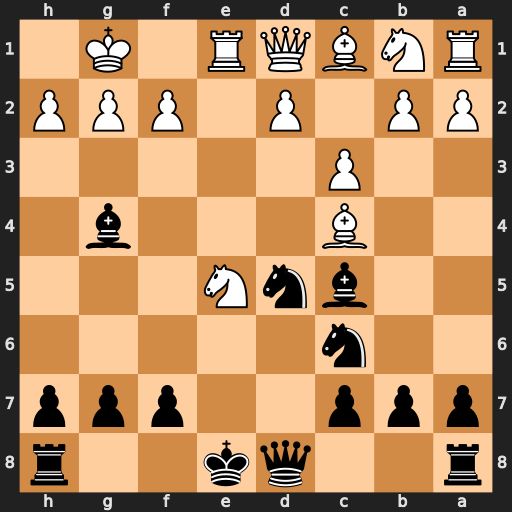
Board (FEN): r2qk2r/ppp2ppp/2n5/2bnN3/2B3b1/2P5/PP1P1PPP/RNBQR1K1
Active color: b
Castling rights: kq
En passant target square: -
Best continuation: Bxf2+ Kxf2 Qh4+ Kf1 Bxd1 Nf3+ Qxe1+